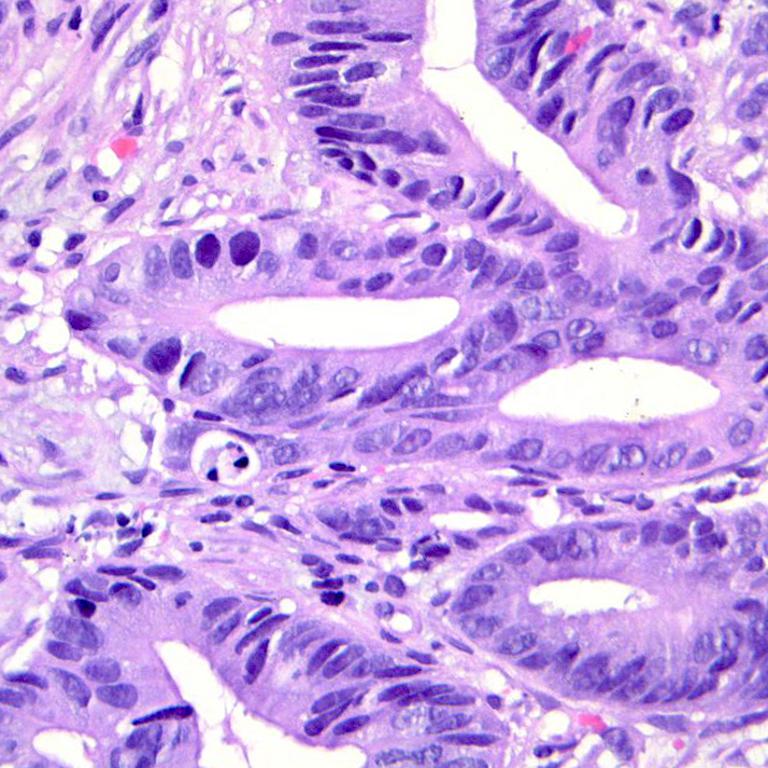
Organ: colon
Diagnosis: adenocarcinomas